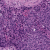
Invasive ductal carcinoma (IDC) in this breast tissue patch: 1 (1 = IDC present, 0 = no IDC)